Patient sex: F
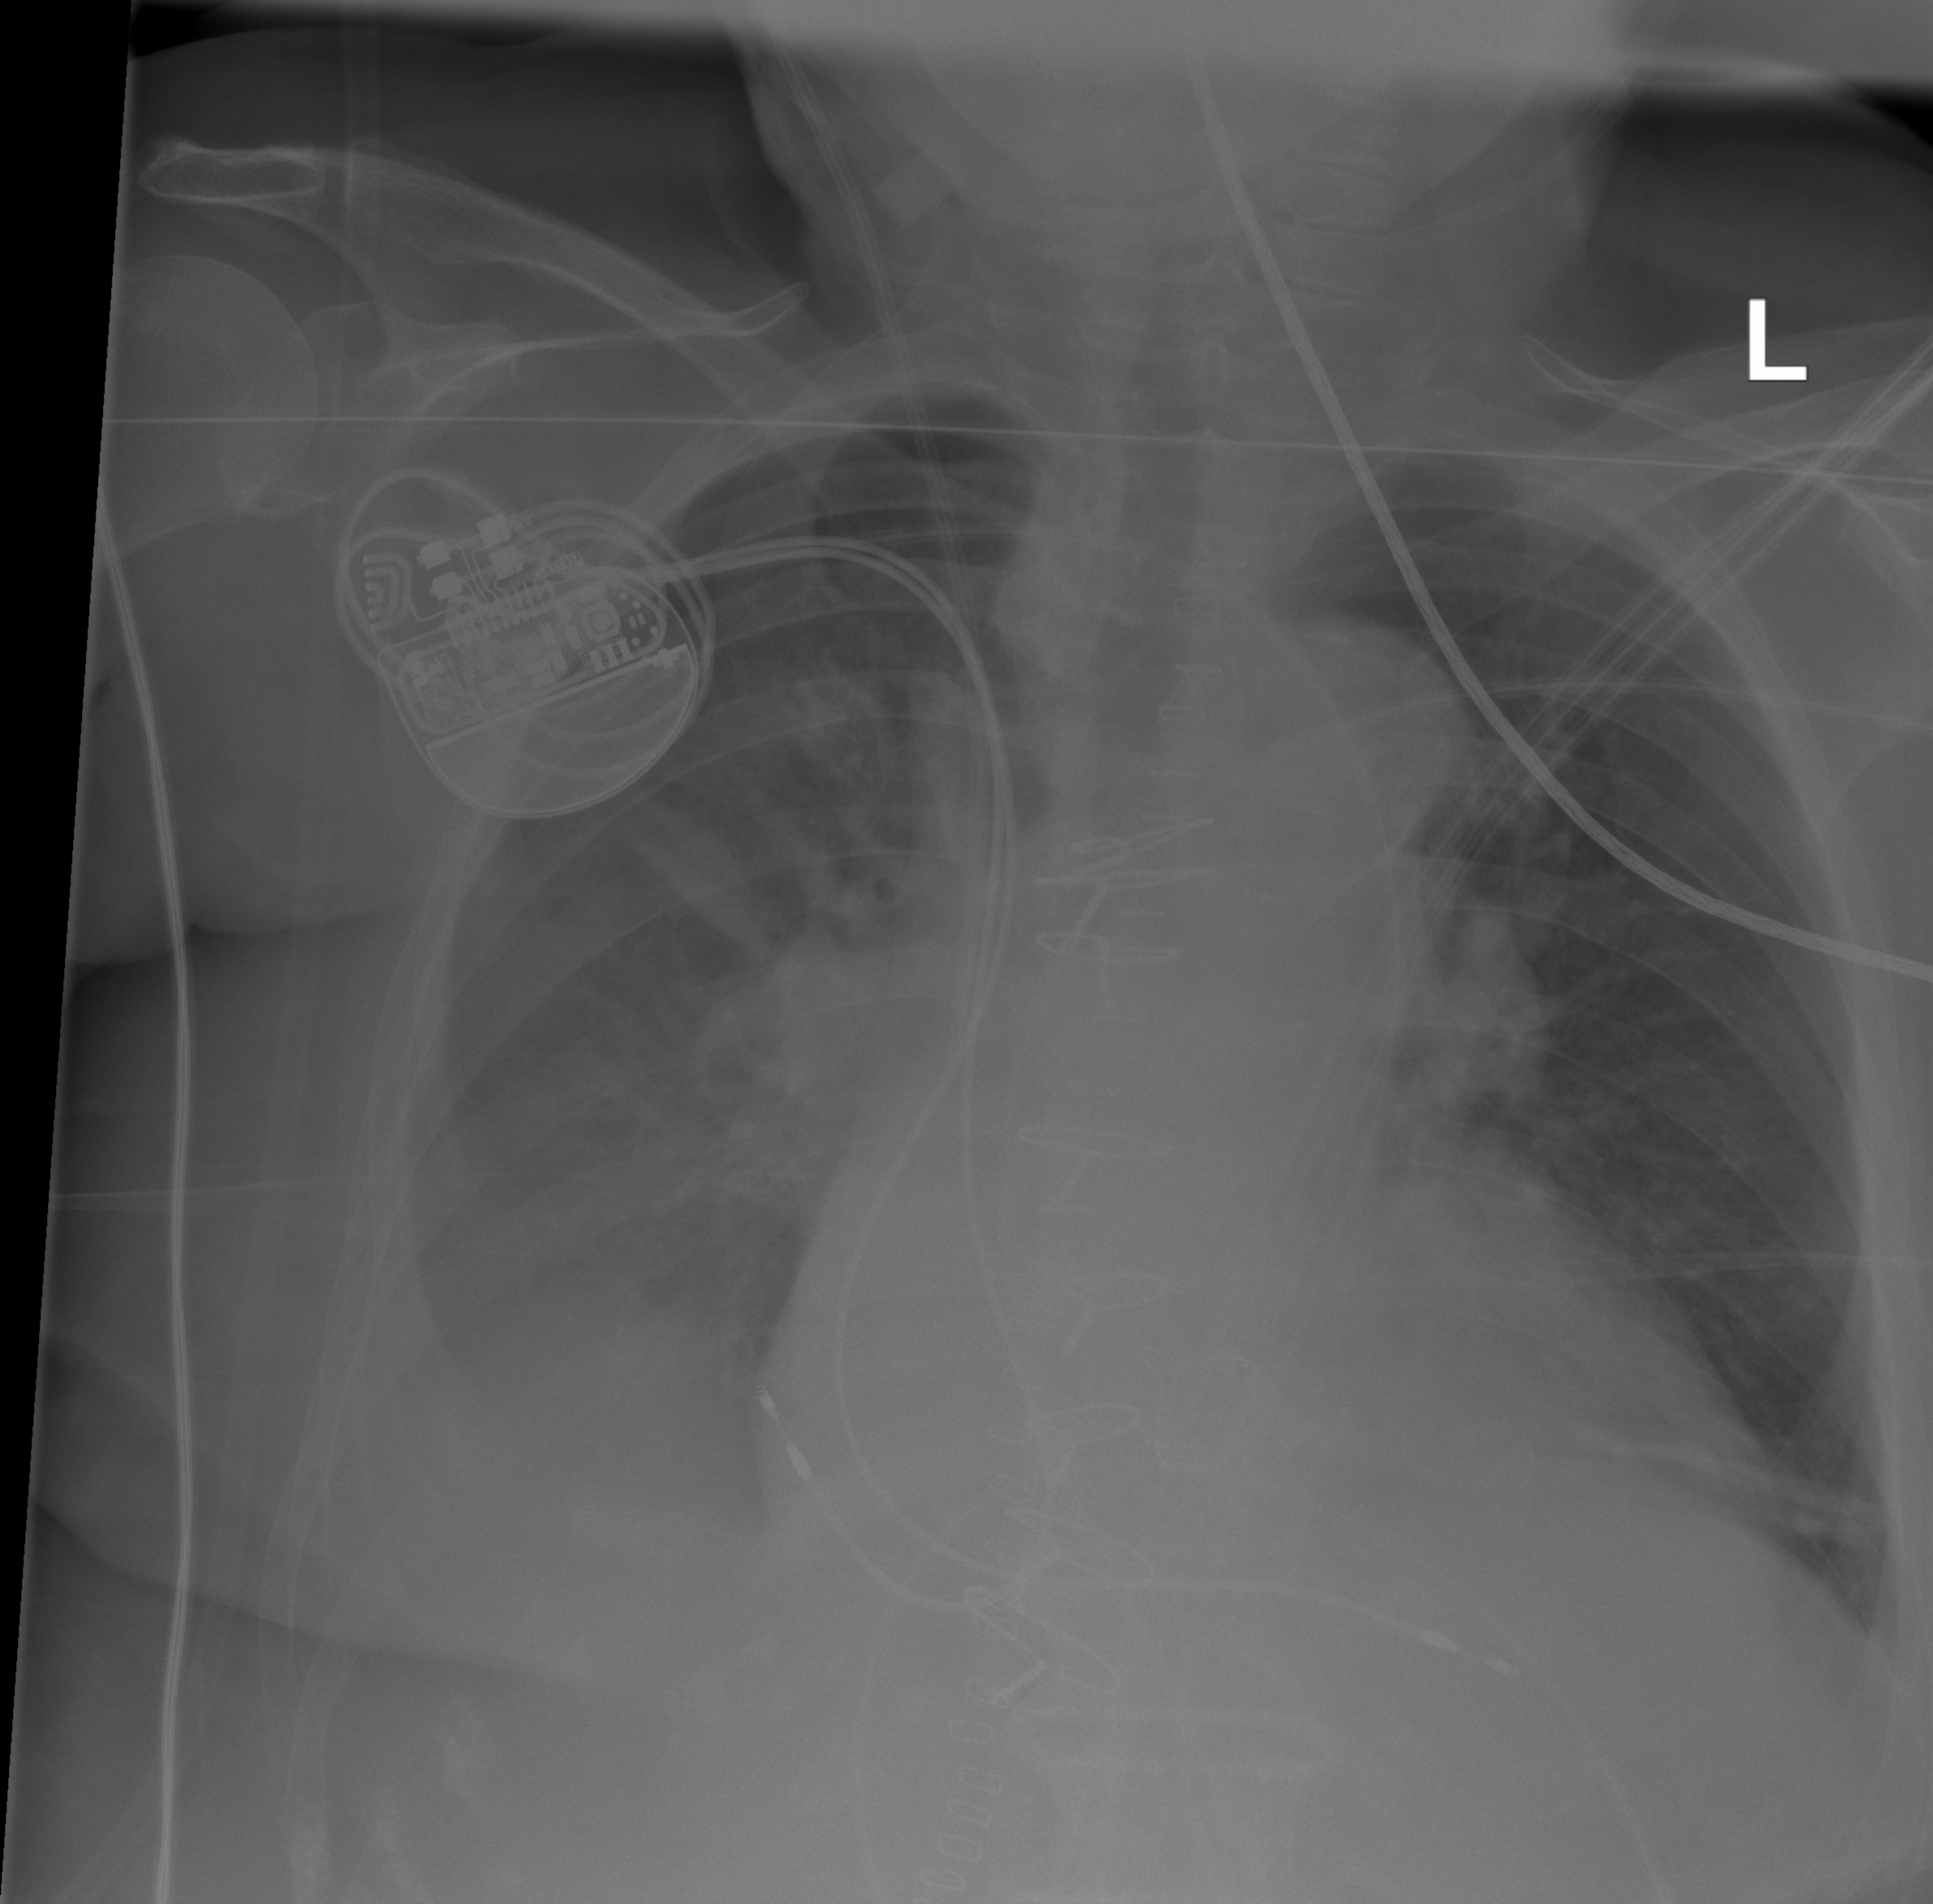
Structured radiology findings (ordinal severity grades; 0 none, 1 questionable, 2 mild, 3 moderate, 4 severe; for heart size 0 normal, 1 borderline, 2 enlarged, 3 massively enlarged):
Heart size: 2
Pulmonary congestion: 2
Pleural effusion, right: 3
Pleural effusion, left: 0
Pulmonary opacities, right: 2
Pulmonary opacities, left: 2
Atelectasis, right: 2
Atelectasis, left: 2